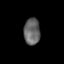
Tissue: skin
Cell type: Epithelial cells
Senescence score: 0.2695
Nuclear area (px): 425
Mean DAPI intensity: 100.965